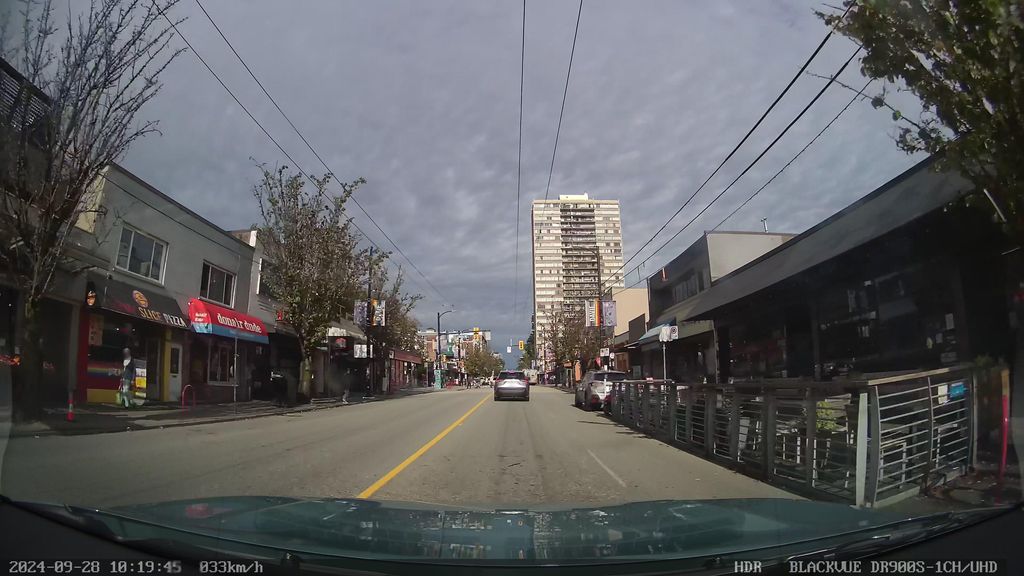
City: vancouver